Field crop: maize
Growth stage: 2
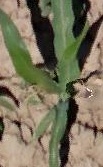
Species: maize